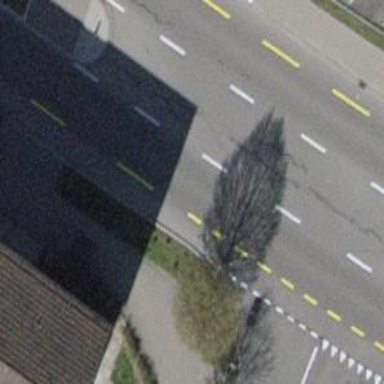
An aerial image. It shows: Road with "give way" sign.